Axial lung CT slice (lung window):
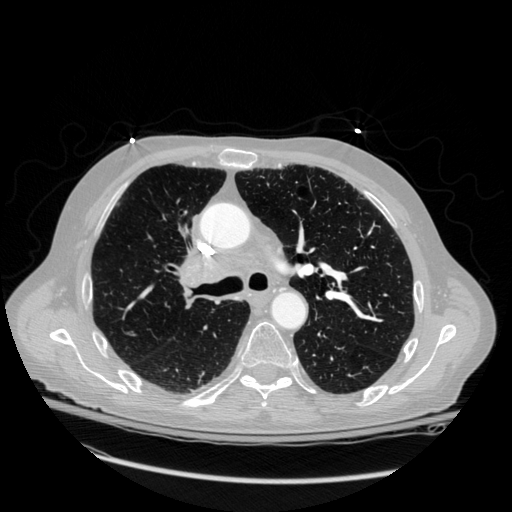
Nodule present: no